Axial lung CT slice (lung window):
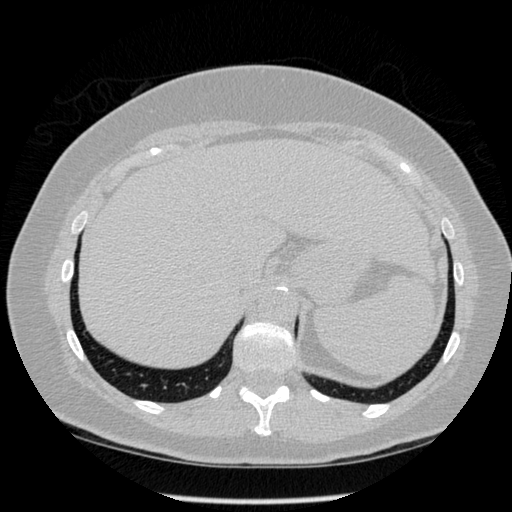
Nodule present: no